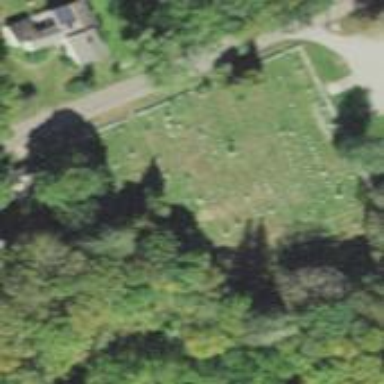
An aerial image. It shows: Cemetery area categorized as "Cemetery".